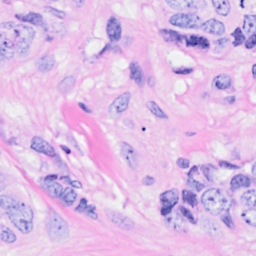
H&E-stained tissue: Breast